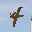
Label: 4